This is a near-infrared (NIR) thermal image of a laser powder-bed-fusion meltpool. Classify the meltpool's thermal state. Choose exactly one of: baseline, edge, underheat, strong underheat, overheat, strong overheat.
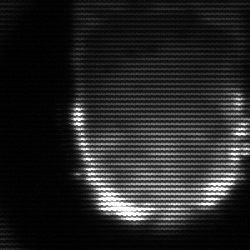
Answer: baseline